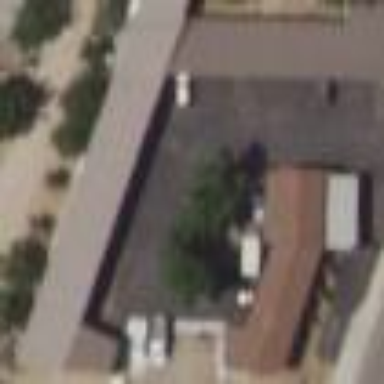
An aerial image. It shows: Building that is motel.